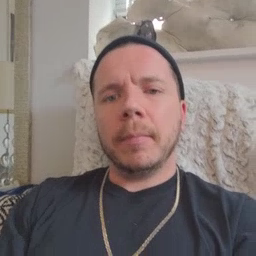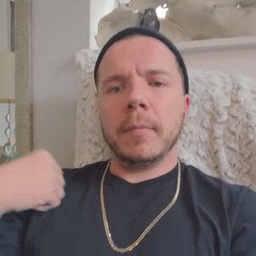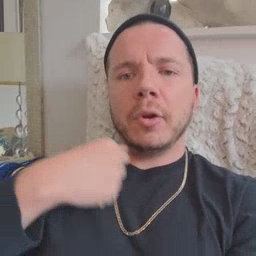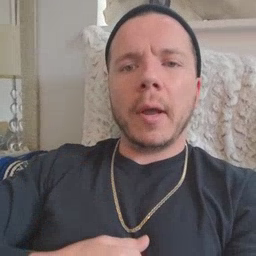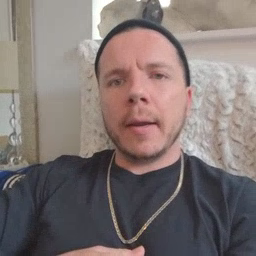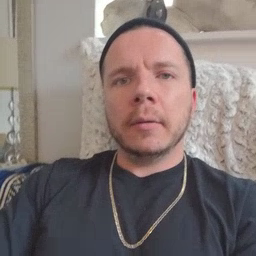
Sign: jacket